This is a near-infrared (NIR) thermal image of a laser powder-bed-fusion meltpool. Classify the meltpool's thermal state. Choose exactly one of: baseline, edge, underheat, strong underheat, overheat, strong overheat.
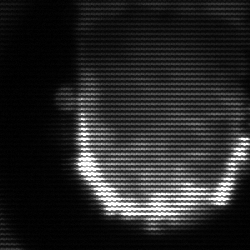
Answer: baseline